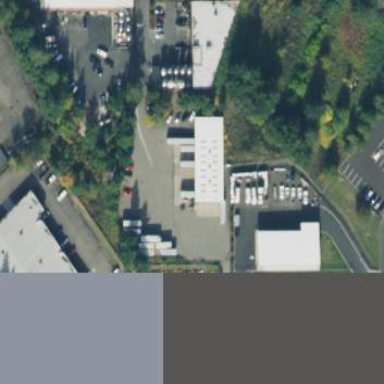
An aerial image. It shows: Depot area.